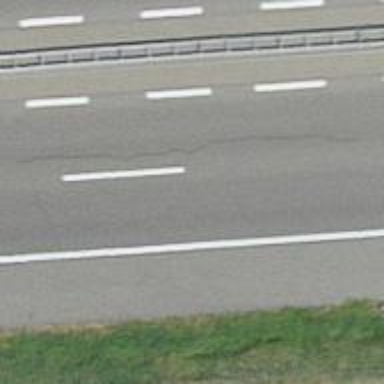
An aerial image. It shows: Motorway.